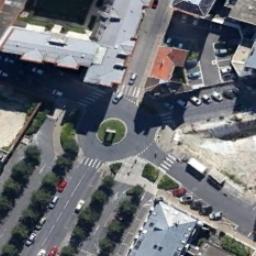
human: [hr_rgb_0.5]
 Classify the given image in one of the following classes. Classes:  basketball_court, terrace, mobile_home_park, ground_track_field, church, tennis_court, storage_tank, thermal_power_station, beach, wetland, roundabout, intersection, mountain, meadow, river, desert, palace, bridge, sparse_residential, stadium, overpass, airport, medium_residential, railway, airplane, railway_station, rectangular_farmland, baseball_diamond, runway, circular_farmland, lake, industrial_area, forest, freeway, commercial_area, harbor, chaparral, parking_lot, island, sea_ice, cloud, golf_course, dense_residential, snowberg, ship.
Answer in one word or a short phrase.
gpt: roundabout